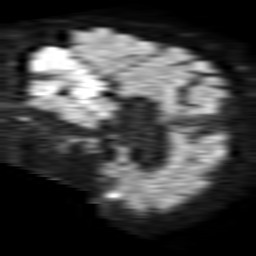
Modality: TRACE
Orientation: sagittal
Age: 82
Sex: male
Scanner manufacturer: philips
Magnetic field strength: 1.5 T
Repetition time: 3.393 s
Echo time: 0.06922 s